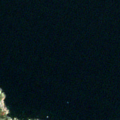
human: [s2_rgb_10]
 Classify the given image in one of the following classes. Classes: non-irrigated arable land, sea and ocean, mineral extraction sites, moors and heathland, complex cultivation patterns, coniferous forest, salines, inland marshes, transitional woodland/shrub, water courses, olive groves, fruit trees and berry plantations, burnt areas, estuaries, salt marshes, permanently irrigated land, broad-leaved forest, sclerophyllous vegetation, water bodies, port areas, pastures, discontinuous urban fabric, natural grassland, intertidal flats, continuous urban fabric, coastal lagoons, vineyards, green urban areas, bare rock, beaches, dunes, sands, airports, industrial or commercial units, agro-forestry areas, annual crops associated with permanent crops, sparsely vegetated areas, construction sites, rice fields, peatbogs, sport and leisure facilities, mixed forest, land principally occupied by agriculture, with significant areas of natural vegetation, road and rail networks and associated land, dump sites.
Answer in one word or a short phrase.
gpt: bare rock, sea and ocean